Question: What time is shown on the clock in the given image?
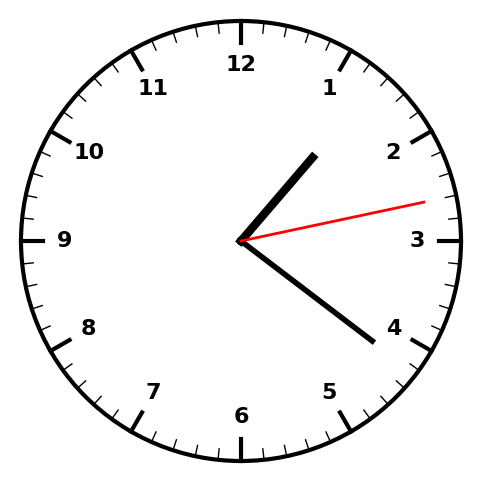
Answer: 01:21:13